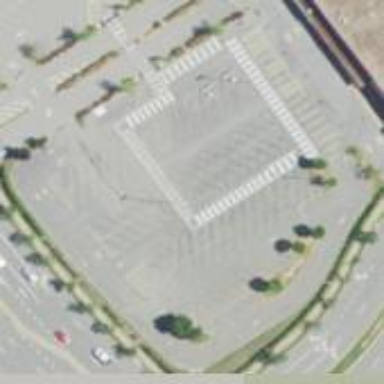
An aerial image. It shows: Parking area.